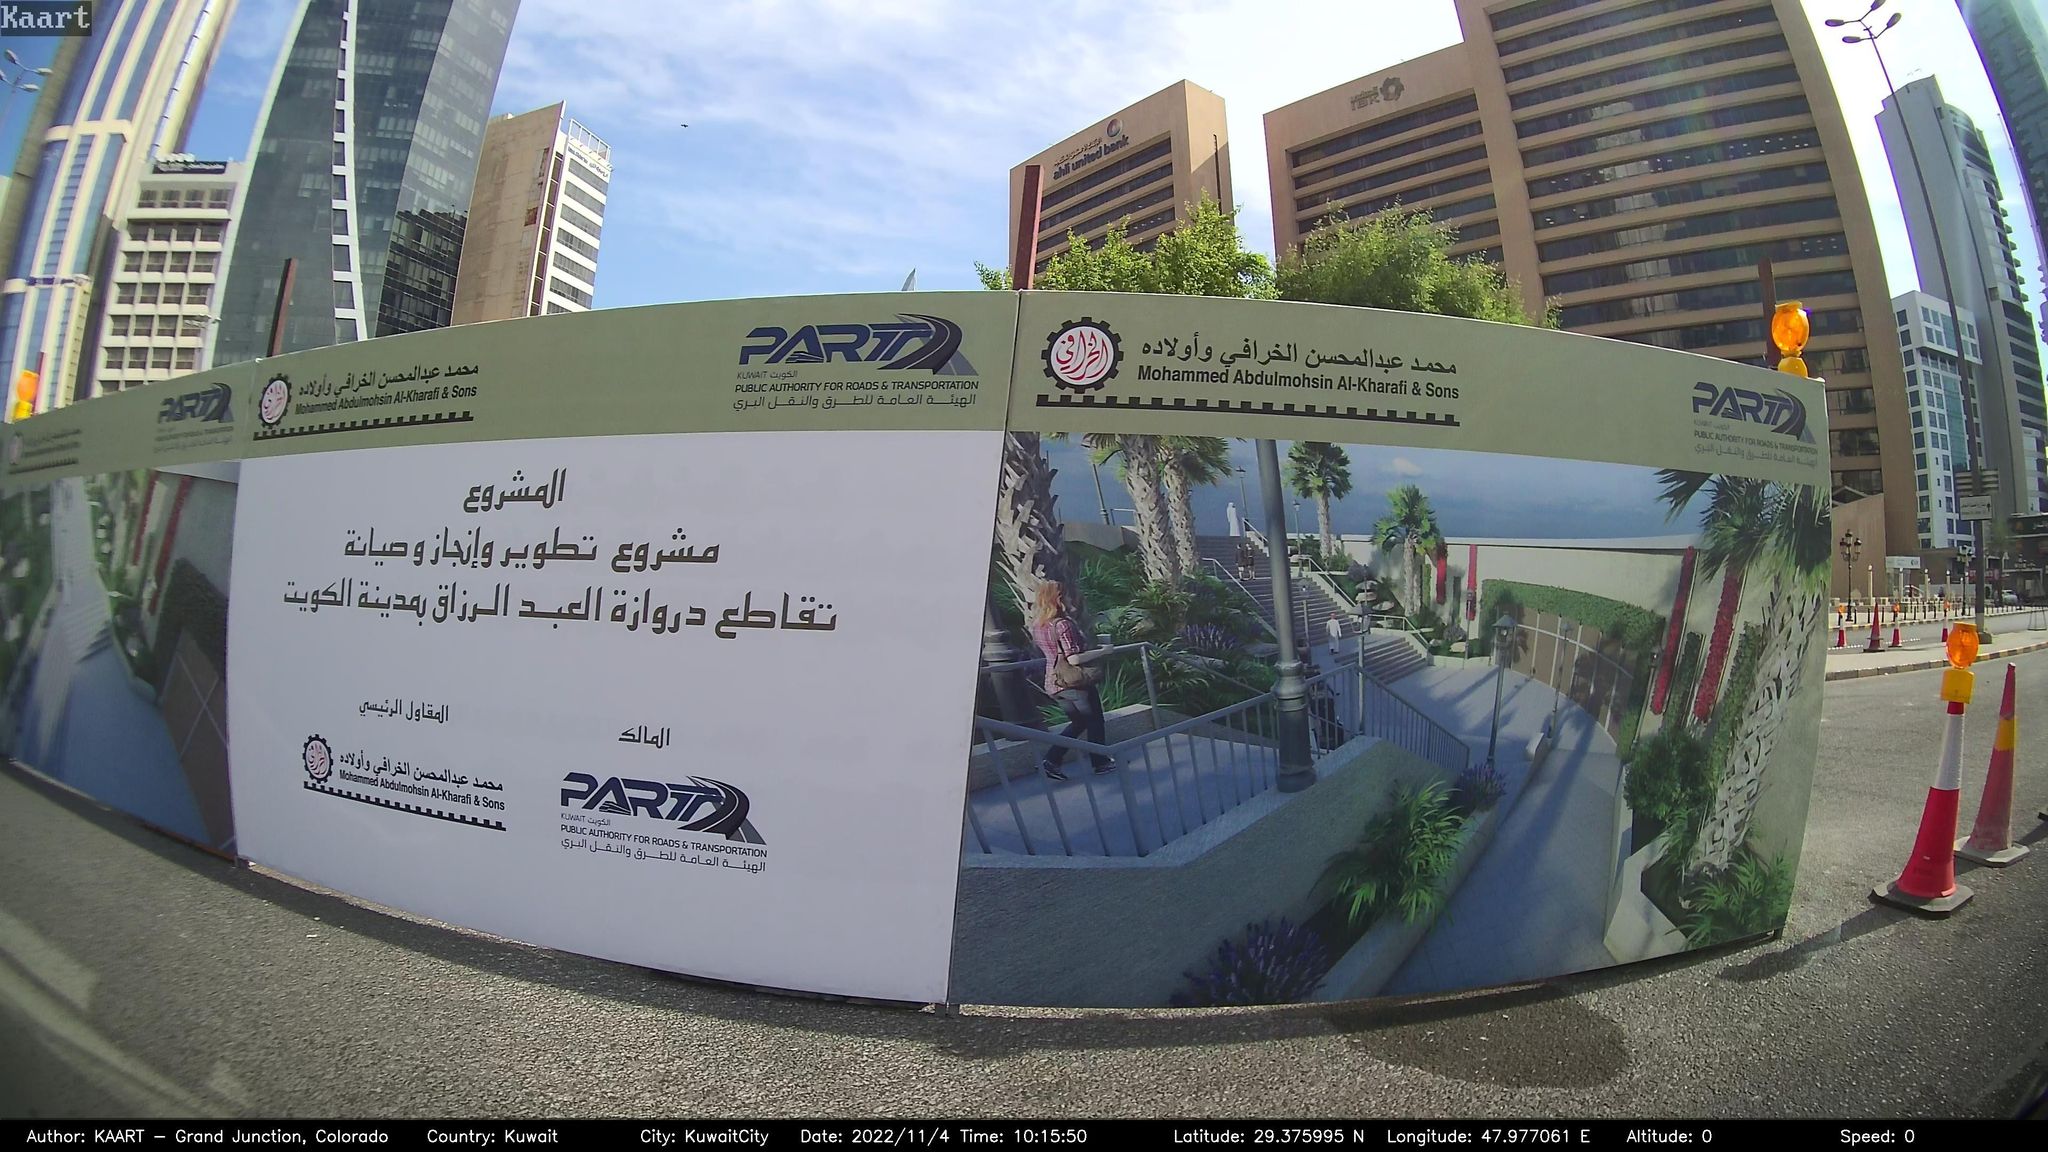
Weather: clear
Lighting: day
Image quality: good
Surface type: cycling surface
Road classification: primary, primary_link
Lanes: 2, 3
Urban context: urban centre
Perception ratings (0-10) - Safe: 1.04, Lively: 4.89, Beautiful: 5.89, Boring: 4.76, Depressing: 5.22, Wealthy: 6.95